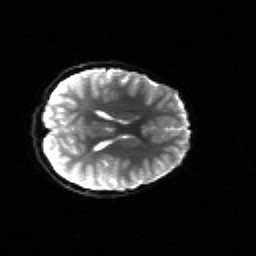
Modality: sbref
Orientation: axial
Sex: female
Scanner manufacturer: siemens
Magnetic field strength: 3 T
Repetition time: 5 s
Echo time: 0.0694 s